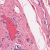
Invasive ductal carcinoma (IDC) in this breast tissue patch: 0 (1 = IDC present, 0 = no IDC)